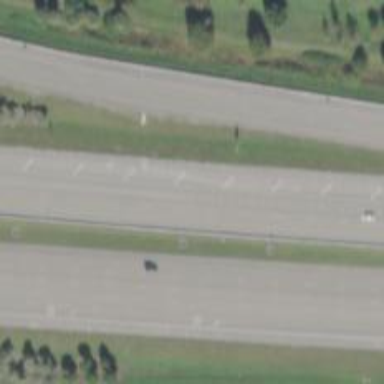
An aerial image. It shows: Motorway junction.